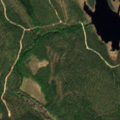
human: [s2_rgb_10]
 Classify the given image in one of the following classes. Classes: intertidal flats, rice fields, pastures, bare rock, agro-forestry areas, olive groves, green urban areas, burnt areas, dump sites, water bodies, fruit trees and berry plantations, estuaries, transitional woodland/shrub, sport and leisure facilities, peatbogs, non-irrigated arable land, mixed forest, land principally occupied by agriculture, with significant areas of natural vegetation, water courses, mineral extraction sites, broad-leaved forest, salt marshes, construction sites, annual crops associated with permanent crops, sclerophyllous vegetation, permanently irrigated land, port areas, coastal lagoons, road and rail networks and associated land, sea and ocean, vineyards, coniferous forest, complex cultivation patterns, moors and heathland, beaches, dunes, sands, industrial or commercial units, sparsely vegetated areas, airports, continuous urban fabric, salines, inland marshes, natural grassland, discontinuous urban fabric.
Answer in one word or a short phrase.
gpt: coniferous forest, water bodies